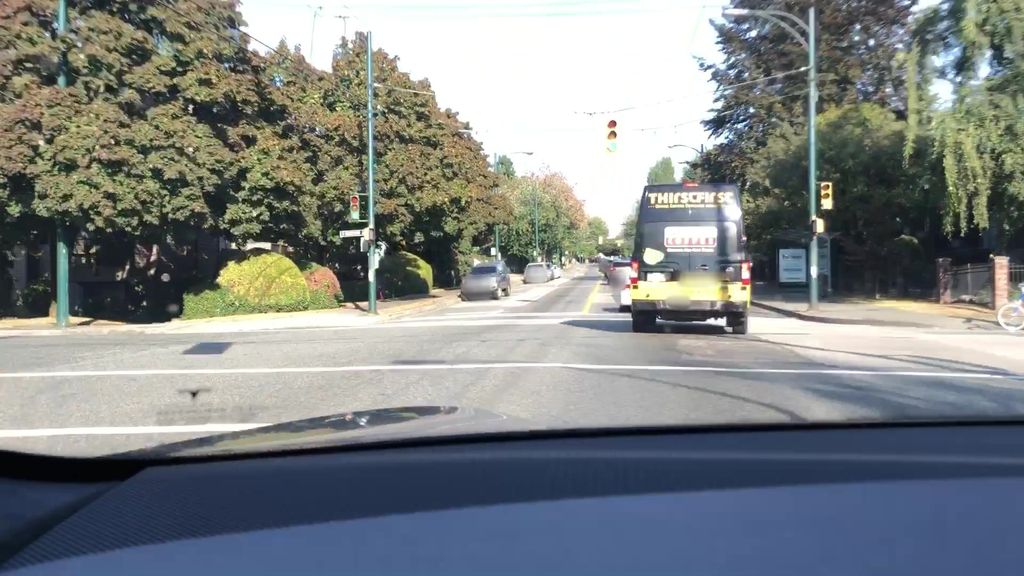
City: vancouver